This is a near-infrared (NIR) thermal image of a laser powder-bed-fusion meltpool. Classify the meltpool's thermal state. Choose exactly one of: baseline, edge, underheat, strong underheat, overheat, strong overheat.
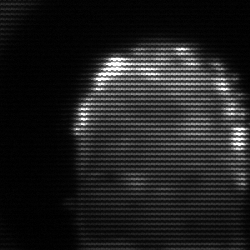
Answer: baseline